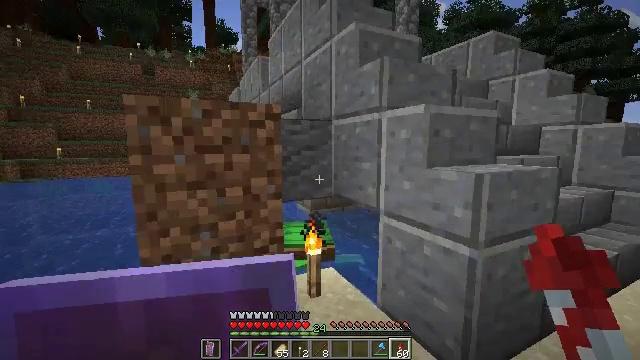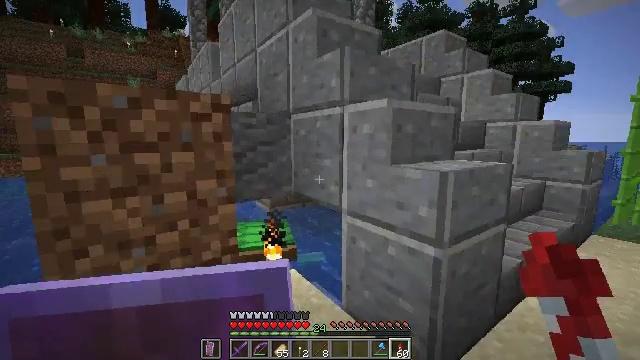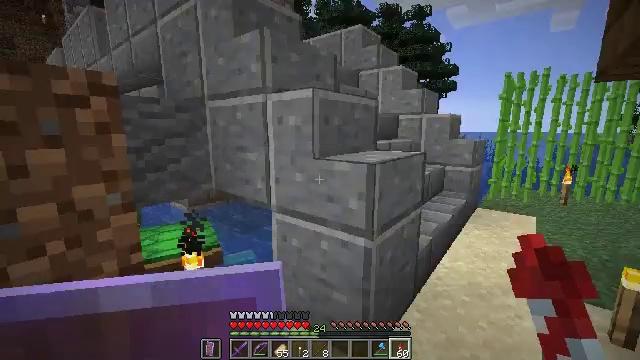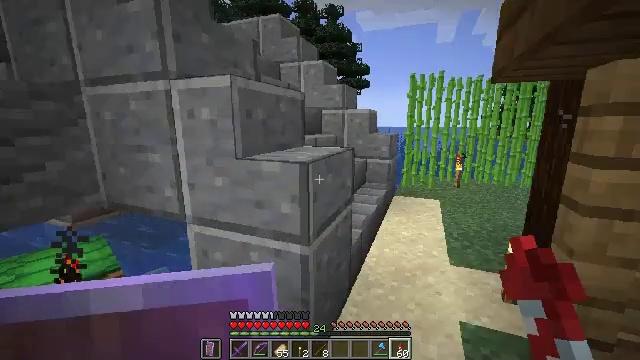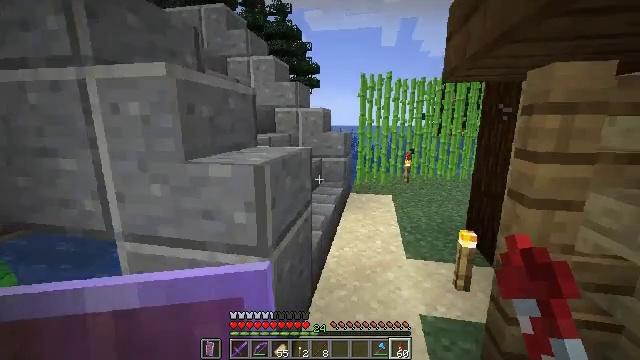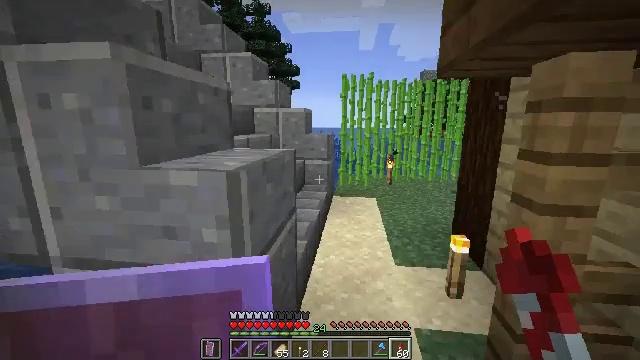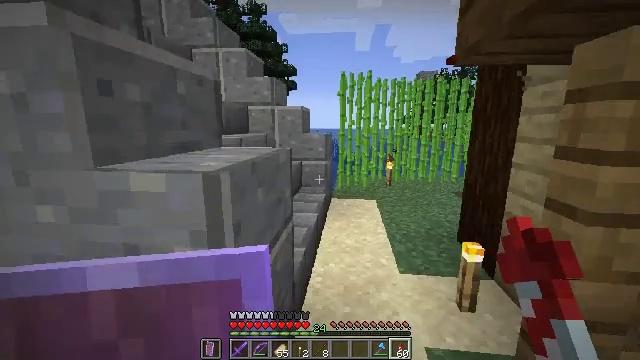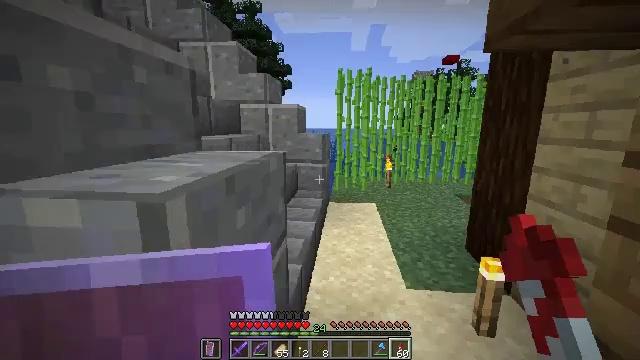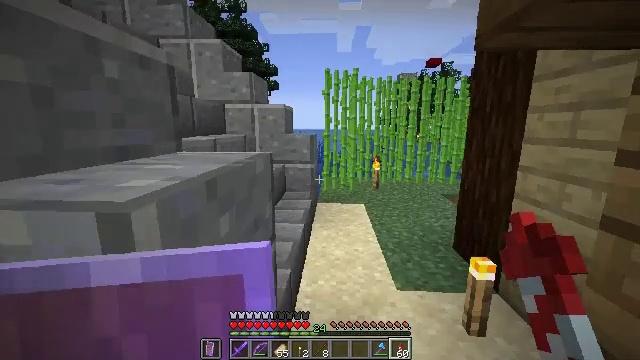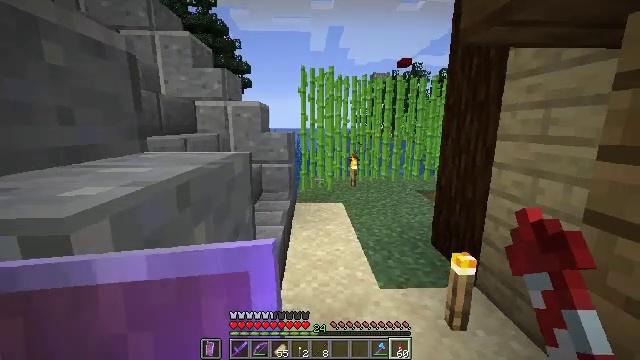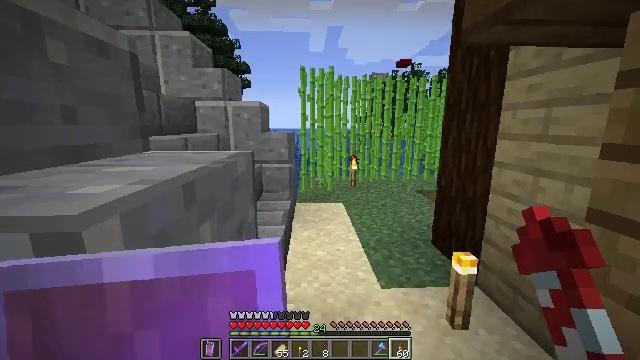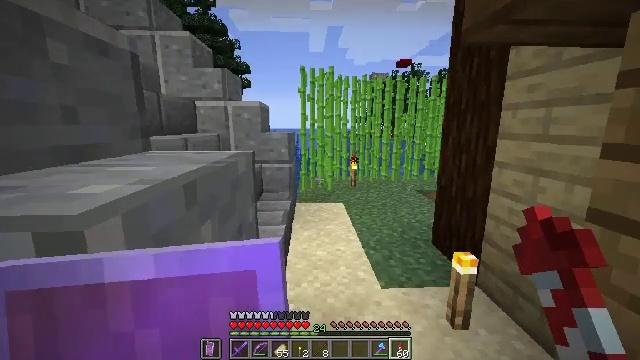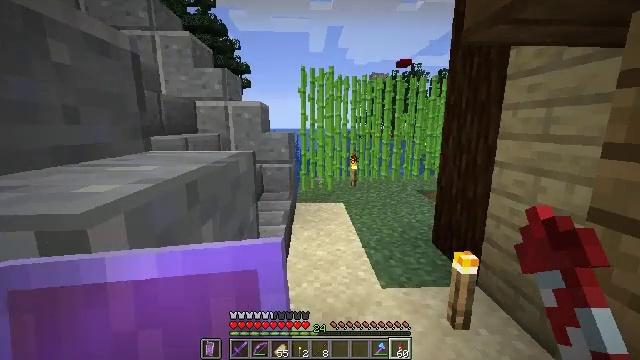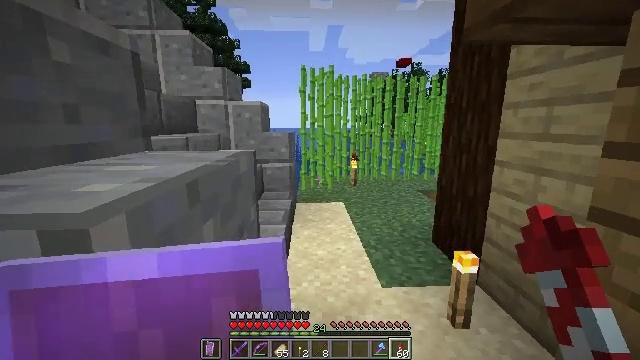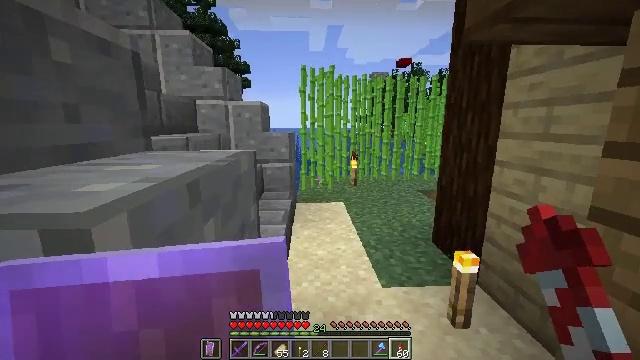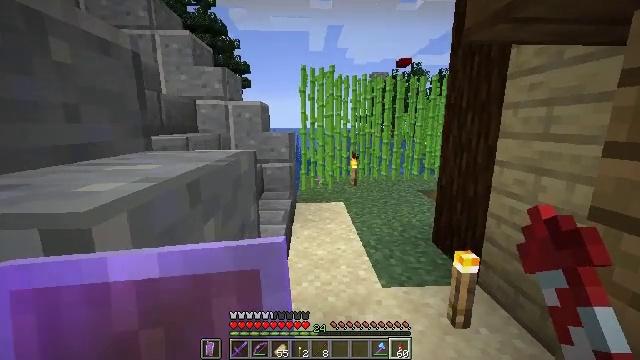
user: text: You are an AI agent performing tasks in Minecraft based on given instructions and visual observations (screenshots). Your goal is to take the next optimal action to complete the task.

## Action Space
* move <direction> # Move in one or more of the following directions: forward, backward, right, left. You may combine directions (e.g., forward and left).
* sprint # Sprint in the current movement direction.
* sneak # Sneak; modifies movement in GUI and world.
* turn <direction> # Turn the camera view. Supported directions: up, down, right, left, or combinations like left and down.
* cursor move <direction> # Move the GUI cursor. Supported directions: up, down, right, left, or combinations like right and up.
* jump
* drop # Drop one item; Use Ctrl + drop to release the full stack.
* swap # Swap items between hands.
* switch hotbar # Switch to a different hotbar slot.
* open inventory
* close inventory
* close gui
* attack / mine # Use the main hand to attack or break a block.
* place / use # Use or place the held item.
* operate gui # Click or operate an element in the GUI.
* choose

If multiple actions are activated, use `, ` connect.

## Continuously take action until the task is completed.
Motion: motion action
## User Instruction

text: Gather blackstone for crafting.
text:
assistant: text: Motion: move forward, turn right and down
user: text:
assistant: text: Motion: move forward, turn right and down
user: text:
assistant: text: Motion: move forward, turn right and down
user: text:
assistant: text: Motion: move forward, turn right
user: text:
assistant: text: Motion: move forward, turn right
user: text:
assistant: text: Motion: move forward
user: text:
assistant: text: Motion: move forward
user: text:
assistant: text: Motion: move forward, turn right
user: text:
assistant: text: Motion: move forward, turn right
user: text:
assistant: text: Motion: move forward
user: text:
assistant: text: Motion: no_op
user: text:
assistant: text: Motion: no_op
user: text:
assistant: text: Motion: no_op
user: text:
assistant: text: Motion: no_op
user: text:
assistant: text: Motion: no_op
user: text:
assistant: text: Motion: no_op
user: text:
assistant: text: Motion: no_op
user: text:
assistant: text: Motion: open inventory
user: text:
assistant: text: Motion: open inventory
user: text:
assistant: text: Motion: open inventory
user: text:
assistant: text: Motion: open inventory
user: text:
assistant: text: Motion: no_op
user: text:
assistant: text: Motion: no_op
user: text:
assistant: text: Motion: no_op
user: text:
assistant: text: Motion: no_op
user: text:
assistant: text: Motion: no_op
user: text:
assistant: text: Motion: no_op
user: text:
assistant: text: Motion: no_op
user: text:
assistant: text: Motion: turn right
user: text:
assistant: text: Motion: turn right